Interaction volume radius: 5 \u00c5
Interaction volume height: 15 \u00c5
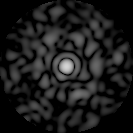
Disorder parameter: 0.8127